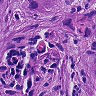
Metastatic tissue present: yes